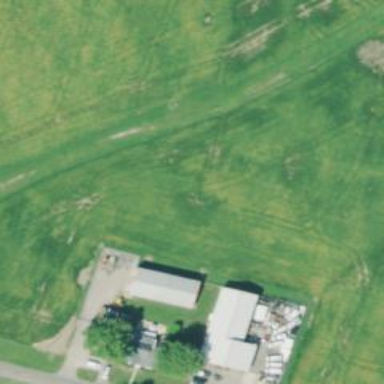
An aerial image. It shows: Farmyard area.